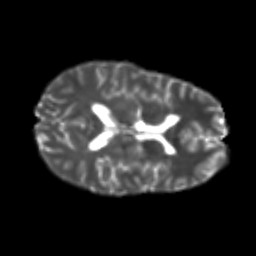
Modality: T2w
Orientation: axial
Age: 24
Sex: male
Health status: healthy
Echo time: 0.074 s